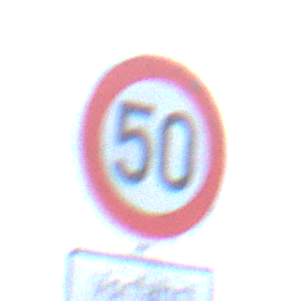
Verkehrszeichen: Geschwindigkeit50
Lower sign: HinweisGeaenderteVorfahrtVerkehrsfuehrungVerkehrsregelung1
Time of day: SunriseSunset
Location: Outdoor (Nature)
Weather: PartlyCloudy
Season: NotSpecified
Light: Natural